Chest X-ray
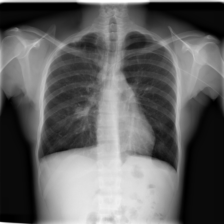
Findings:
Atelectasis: negative
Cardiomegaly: negative
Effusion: negative
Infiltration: negative
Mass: negative
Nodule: negative
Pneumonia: negative
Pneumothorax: negative
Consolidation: negative
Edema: negative
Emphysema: negative
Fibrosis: negative
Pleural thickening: positive
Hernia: negative